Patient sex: M
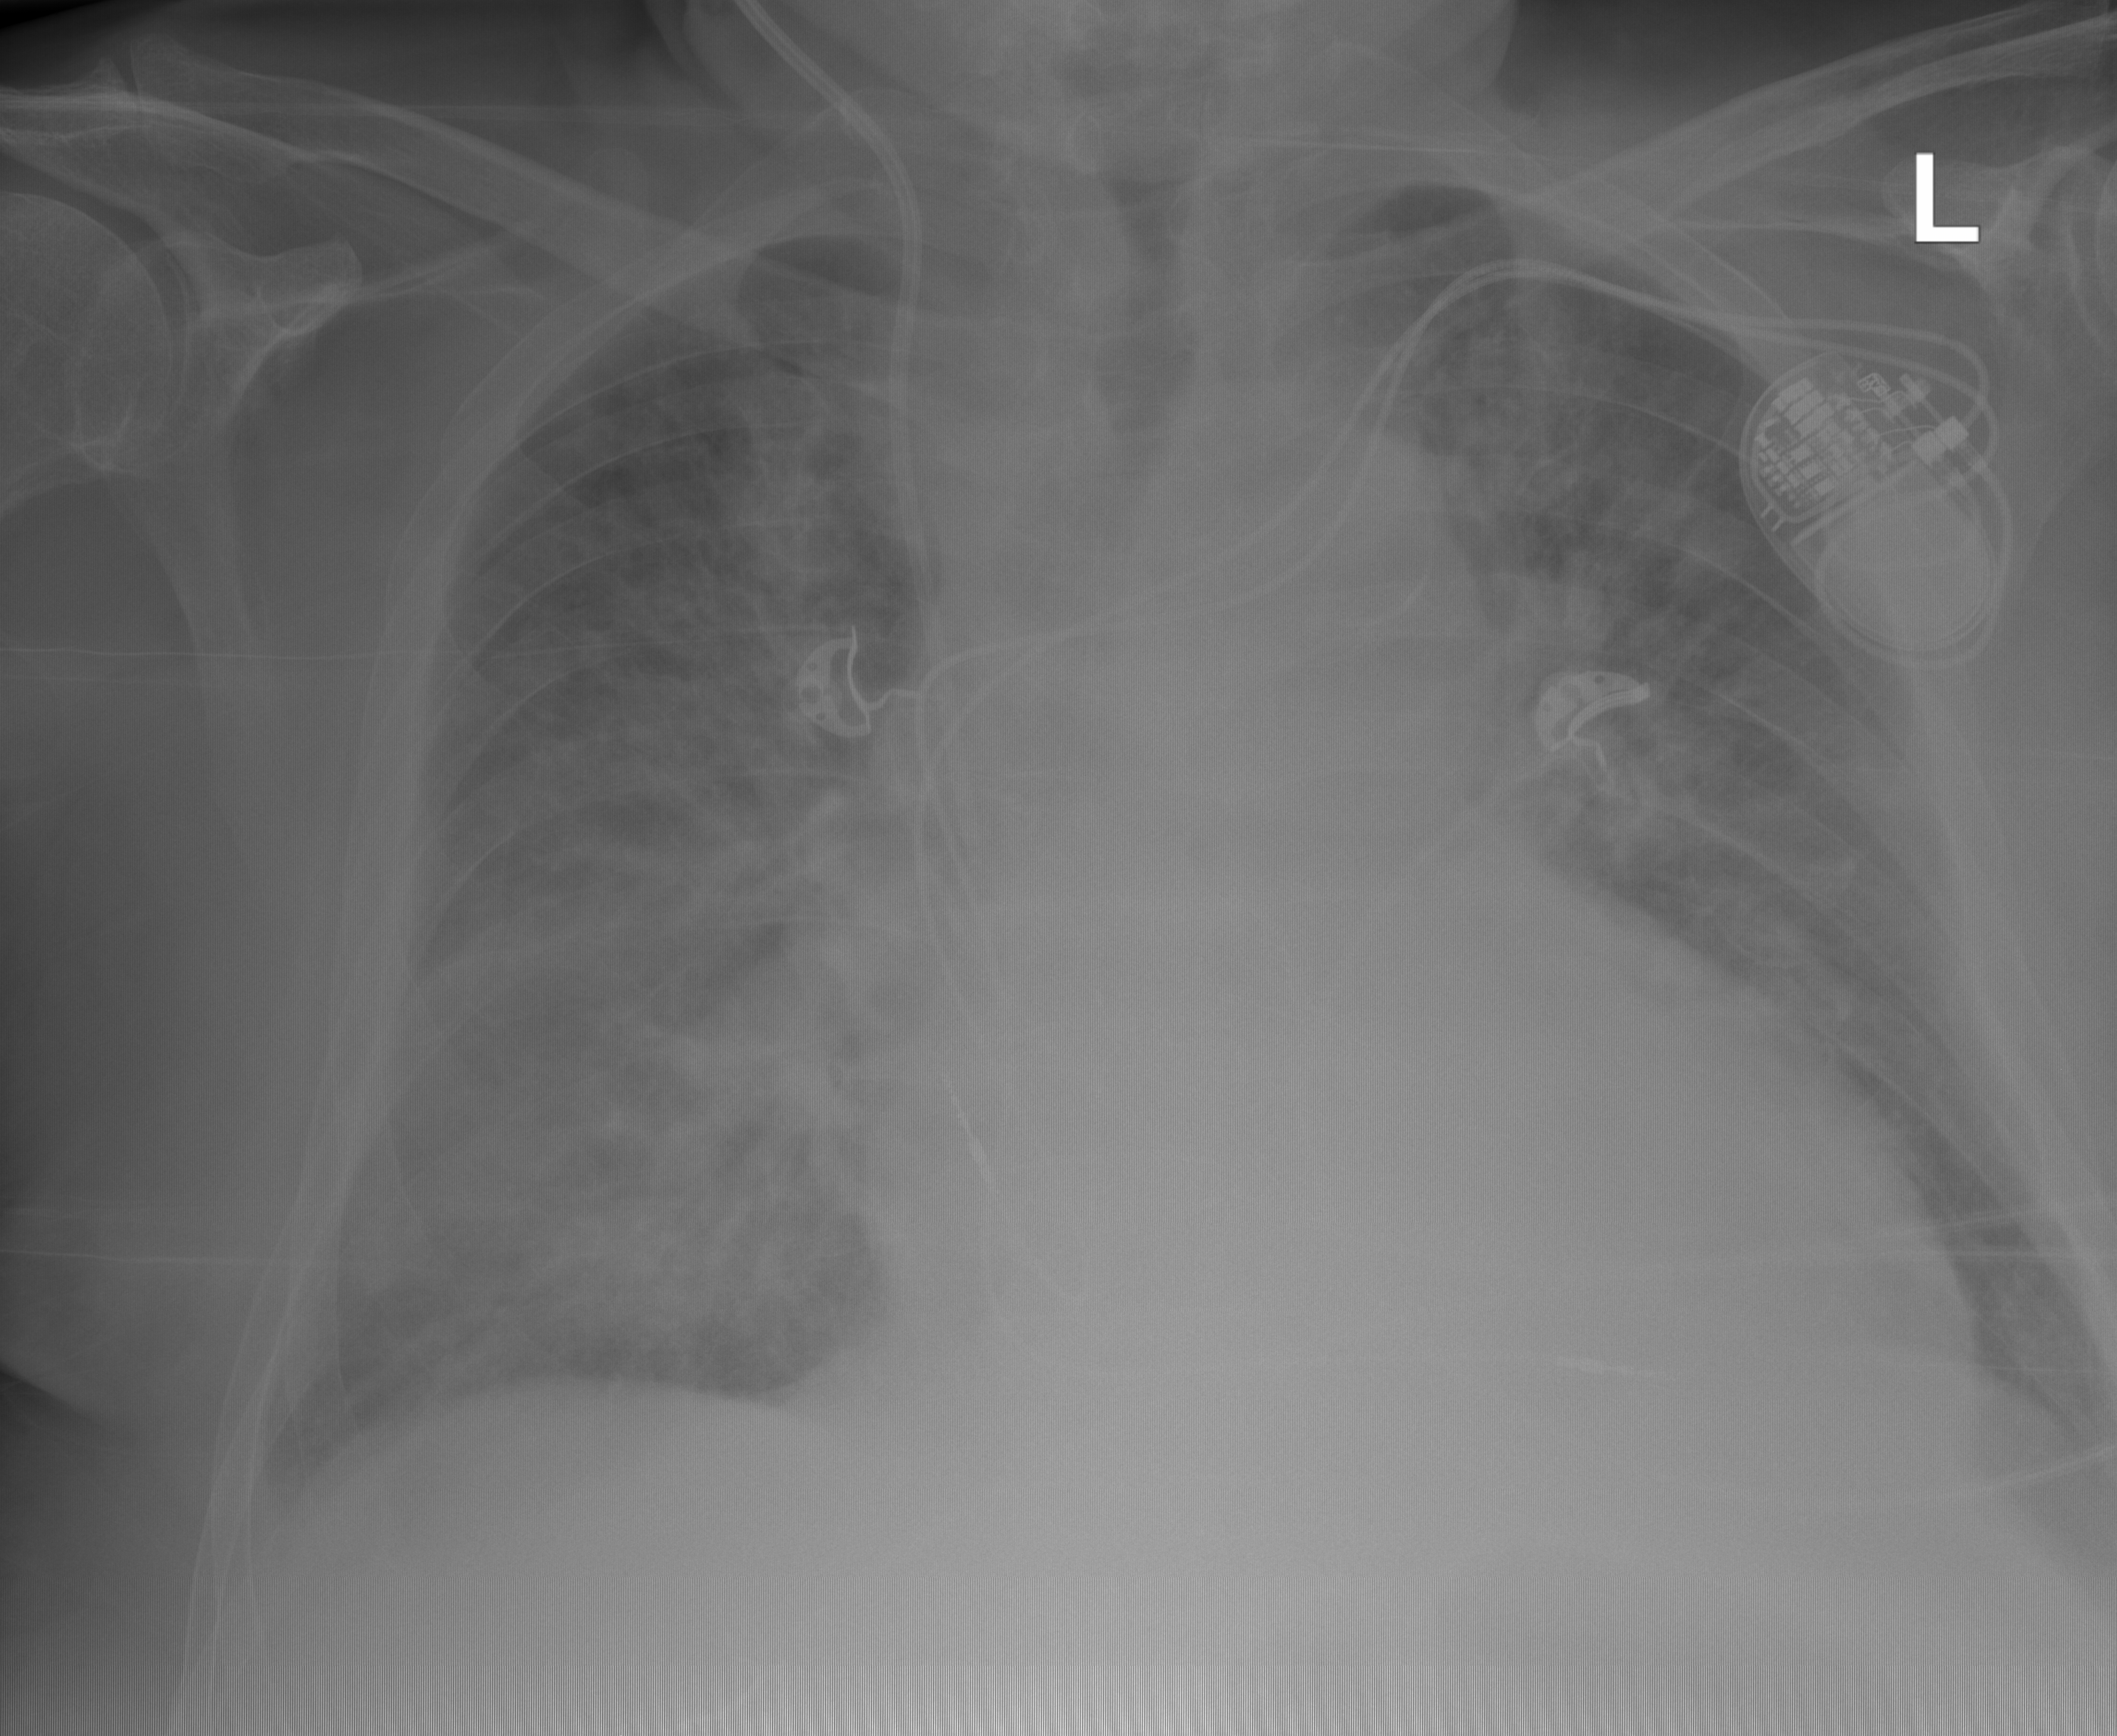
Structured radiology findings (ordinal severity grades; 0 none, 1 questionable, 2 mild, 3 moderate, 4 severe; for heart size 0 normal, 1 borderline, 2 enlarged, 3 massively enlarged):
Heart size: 3
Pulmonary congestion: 3
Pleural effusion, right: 2
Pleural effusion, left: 2
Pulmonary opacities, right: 2
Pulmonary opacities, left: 2
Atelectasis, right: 2
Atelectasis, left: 2